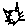
Label: cat